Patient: sex F, age 48
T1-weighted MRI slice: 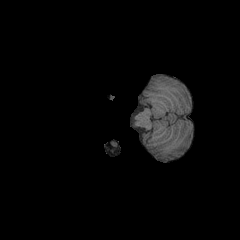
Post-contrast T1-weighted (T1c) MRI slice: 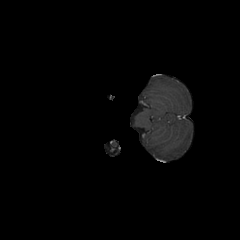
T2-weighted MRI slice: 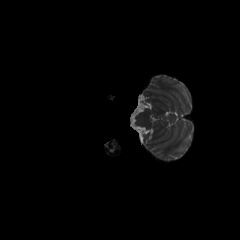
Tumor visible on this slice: no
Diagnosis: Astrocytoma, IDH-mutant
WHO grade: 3